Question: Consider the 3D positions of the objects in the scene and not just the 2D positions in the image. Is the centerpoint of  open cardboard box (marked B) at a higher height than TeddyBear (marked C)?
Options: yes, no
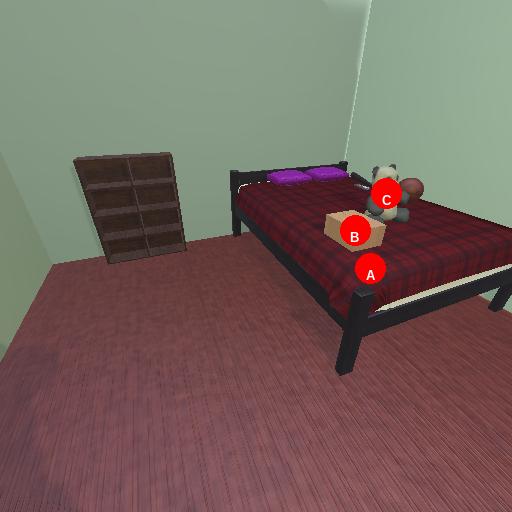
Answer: yes